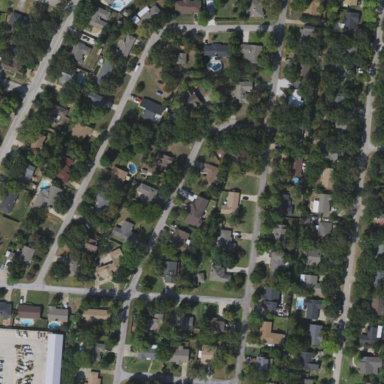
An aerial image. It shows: Residential neighbourhood.